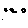
Label: moon